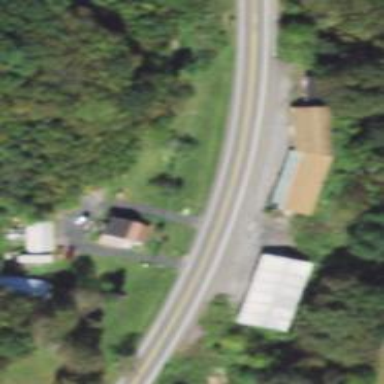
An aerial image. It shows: Asphalt road classified as primary highway.